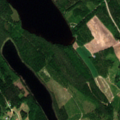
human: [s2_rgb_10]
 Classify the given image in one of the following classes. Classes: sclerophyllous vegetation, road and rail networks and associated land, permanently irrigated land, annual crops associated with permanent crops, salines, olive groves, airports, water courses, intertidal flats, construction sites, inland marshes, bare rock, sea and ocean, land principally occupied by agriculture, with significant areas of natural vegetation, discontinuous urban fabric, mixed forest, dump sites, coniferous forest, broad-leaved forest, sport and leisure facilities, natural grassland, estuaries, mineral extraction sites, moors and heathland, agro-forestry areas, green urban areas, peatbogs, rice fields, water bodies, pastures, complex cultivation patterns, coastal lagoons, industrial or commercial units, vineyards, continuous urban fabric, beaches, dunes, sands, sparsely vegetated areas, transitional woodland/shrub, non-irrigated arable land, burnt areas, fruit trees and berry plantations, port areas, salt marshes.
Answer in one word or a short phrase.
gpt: non-irrigated arable land, land principally occupied by agriculture, with significant areas of natural vegetation, coniferous forest, mixed forest, water bodies